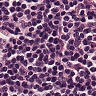
Metastatic tissue present: no